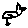
Label: bird